Question: I needed client-server architecture to my new project I gathered some code from msdn and Stack Overflow which looks more or like that:
C#:
'''
using System;
using System.Net;
using System.Net.Sockets;
using System.Text;
using System.Threading;
// State object for reading client data asynchronously
public class StateObject {
// Client socket.
public Socket workSocket = null;
// Size of receive buffer.
public const int BufferSize = 1024;
// Receive buffer.
public byte[] buffer = new byte[BufferSize];
// Received data string.
public StringBuilder sb = new StringBuilder();
}
public class AsynchronousSocketListener {
// Thread signal.
public static ManualResetEvent allDone = new ManualResetEvent(false);
public AsynchronousSocketListener() {
}
public static void StartListening() {
// Data buffer for incoming data.
byte[] bytes = new Byte[1024];
// Establish the local endpoint for the socket.
// The DNS name of the computer
// running the listener is "host.contoso.com".
IPHostEntry ipHostInfo = Dns.Resolve(Dns.GetHostName());
IPAddress ipAddress = ipHostInfo.AddressList[0];
IPEndPoint localEndPoint = new IPEndPoint(ipAddress, 5412);
// Create a TCP/IP socket.
Socket listener = new Socket(AddressFamily.InterNetwork,
SocketType.Stream, ProtocolType.Tcp);
// Bind the socket to the local endpoint and listen for incoming connections.
try {
listener.Bind(localEndPoint);
listener.Listen(100);
while (true) {
// Set the event to nonsignaled state.
allDone.Reset();
// Start an asynchronous socket to listen for connections.
Console.WriteLine("Waiting for a connection...");
listener.BeginAccept(
new AsyncCallback(AcceptCallback),
listener);
// Wait until a connection is made before continuing.
allDone.WaitOne();
}
} catch (Exception e) {
Console.WriteLine(e.ToString());
}
Console.WriteLine("
Press ENTER to continue...");
Console.Read();
}
public static void AcceptCallback(IAsyncResult ar) {
// Signal the main thread to continue.
allDone.Set();
// Get the socket that handles the client request.
Socket listener = (Socket)ar.AsyncState;
Socket handler = listener.EndAccept(ar);
// Create the state object.
StateObject state = new StateObject();
state.workSocket = handler;
handler.BeginReceive(state.buffer, 0, StateObject.BufferSize, 0,
new AsyncCallback(ReadCallback), state);
}
public static void ReadCallback(IAsyncResult ar) {
String content = String.Empty;
// Retrieve the state object and the handler socket
// from the asynchronous state object.
StateObject state = (StateObject)ar.AsyncState;
Socket handler = state.workSocket;
// Read data from the client socket.
int bytesRead = handler.EndReceive(ar);
Console.WriteLine("Read {0} bytes from socket.
Data : {1}", content.Length, content);
if (bytesRead > 0) {
// There might be more data, so store the data received so far.
state.sb.Append(Encoding.ASCII.GetString(
state.buffer, 0, bytesRead));
// Check for end-of-file tag. If it is not there, read
// more data.
content = state.sb.ToString();
if (content.IndexOf("<EOF>") > -1) {
// All the data has been read from the
// client. Display it on the console.
Console.WriteLine("Read {0} bytes from socket.
Data : {1}",
content.Length, content);
// Echo the data back to the client.
Send(handler, content);
} else {
// Not all data received. Get more.
handler.BeginReceive(state.buffer, 0, StateObject.BufferSize, 0,
new AsyncCallback(ReadCallback), state);
}
}
}
private static void Send(Socket handler, String data) {
// Convert the string data to byte data using ASCII encoding.
byte[] byteData = Encoding.ASCII.GetBytes(data);
// Begin sending the data to the remote device.
handler.BeginSend(byteData, 0, byteData.Length, 0,
new AsyncCallback(SendCallback), handler);
}
private static void SendCallback(IAsyncResult ar) {
try {
// Retrieve the socket from the state object.
Socket handler = (Socket)ar.AsyncState;
// Complete sending the data to the remote device.
int bytesSent = handler.EndSend(ar);
Console.WriteLine("Sent {0} bytes to client.", bytesSent);
handler.Shutdown(SocketShutdown.Both);
handler.Close();
} catch (Exception e) {
Console.WriteLine(e.ToString());
}
}
public static int Main(String[] args) {
StartListening();
return 0;
}
}
'''
PHP
'''
<?php
$fp = fsockopen("XXX.XX.XXX.247", XXXX, $errno, $errstr, 30);
if (!$fp) {
echo "$errstr ($errno)<br />
";
} else {
fwrite($fp, "You message");
while (!feof($fp)) {
echo fgets($fp, 128);
}
fclose($fp);
}
?>
'''
My problem is that php sends data to c# server BUT it tells me that server received 0 bytes means no data. So I can ping it and nothing else. That's really annoying. I don't really need response from the server (it would be nice though but I need server to actually receive data).
Here's example c# output:

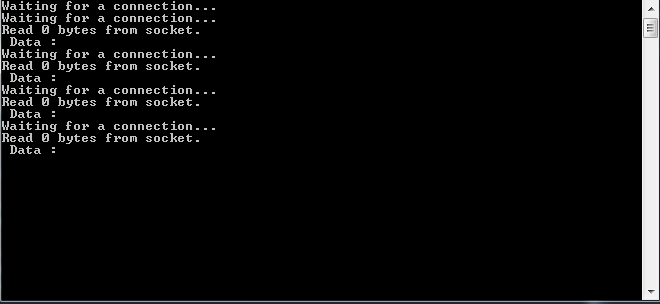
Answer: Your code is fine. You are doing the Console.WriteLine in the wrong spot so 'content' isn't set to the incoming data yet.
'''
public static void ReadCallback(IAsyncResult ar) {
/* ---- content is initialized as an empty string ---- */
String content = String.Empty;
/* snip */
// Read data from the client socket.
int bytesRead = handler.EndReceive(ar);
/* ---- content is still String.Empty here! ---- */
Console.WriteLine("Read {0} bytes from socket.
Data : {1}", content.Length, content);
if (bytesRead > 0) {
/* snip */
/* ---- content is set to the incoming data here ---- */
content = state.sb.ToString();
/* snip */
}
/* ---- Add this line and you will see the correct results ---- */
Console.WriteLine("Read {0} bytes from socket.
Data : {1}", content.Length, content);
}
'''